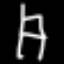
Label: chair